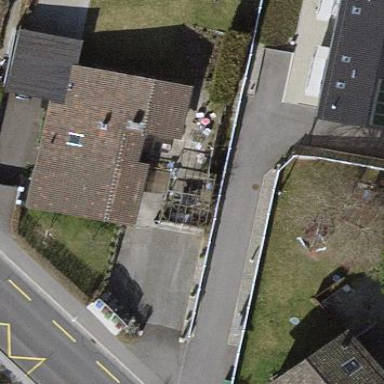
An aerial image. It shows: Simple house.